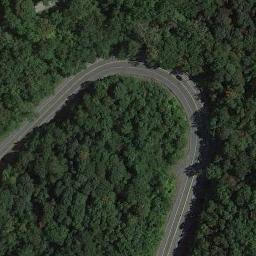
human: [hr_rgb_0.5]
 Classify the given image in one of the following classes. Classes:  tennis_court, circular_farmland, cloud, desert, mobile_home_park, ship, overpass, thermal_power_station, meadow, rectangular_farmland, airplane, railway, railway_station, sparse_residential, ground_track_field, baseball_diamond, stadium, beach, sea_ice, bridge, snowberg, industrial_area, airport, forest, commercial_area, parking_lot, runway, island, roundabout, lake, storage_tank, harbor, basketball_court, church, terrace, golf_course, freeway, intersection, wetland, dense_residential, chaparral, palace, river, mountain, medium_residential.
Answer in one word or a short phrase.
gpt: freeway